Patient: sex M, age 74
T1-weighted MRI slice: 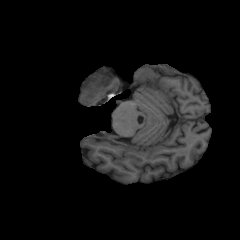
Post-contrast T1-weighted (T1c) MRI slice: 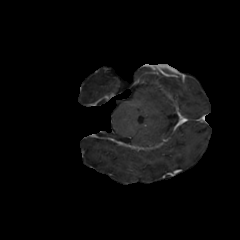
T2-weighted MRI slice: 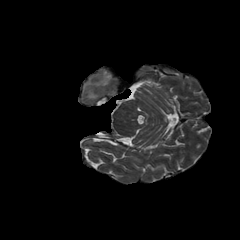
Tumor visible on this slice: yes
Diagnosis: Glioblastoma, IDH-wildtype
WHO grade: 4